九年级 · 度量几何学
（本题8分）课本中有一个例题.有一个窗户形状如图(1),上部是一个半圆,下部是一个矩形,如果制作窗框的材料总长为$6{~m}$,如何设计这个窗户能使透光面积最大?这个例题的答案是当窗户半圆的半径约为$0.35{~m}$时,透光面积的最大值约为$1.05{~m}^{2}$.我们如果改变这个窗户的形状,上部改为由两个正方形组成的矩形,如图(2),材料总长仍为$6{~m}$,利用图(3),解答下列问题:(1)若$AB$为$1{~m}$,求此时窗户的透光面积;（2）与课本中的例题比较,改变窗户形状后,窗户透光面积的最大值有没有变大？请通过计算说明.(1)(2)(3)
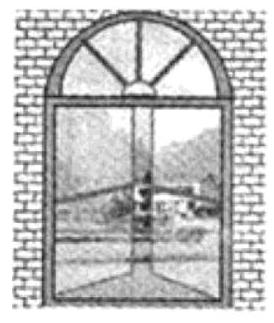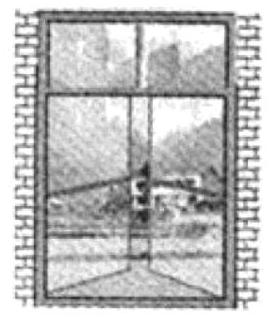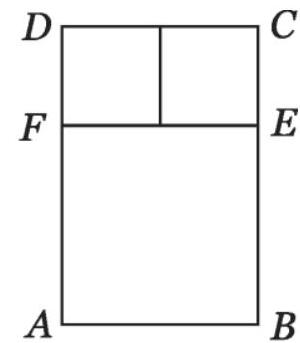
答案: 解：（1）由题意,得$AD=frac{5}{4}{~m},thereforeS=frac{5}{4}{~m}^{2}$;(2)设$AB=x({~m})$，则$AD=frac{1}{2}timesleft(6-3x-frac{x}{2}right)=left(3-frac{7}{4}xright){m}$,$because3-frac{7}{4}x>0,quadtherefore0<x<frac{12}{7}$.设窗户面积为$Sleft({~m}^{2}right)$,由题意,得$S=ABcdotAD=xleft(3-frac{7}{4}xright)=-frac{7}{4}x^{2}+3x=-frac{7}{4}left(x-frac{6}{7}right)^{2}+frac{9}{7}$,当$x=frac{6}{7}{~m}$时,$S_{text{最大倠}}=frac{9}{7}{~m}^{2}>1.05{~m}^{2}$.$therefore$与课本中的例题比较,现在窗户透光面积的最大值变大.